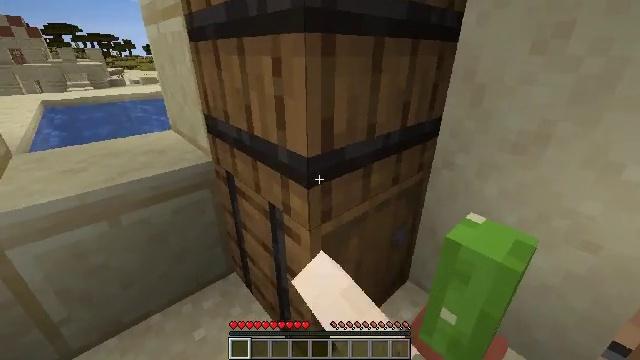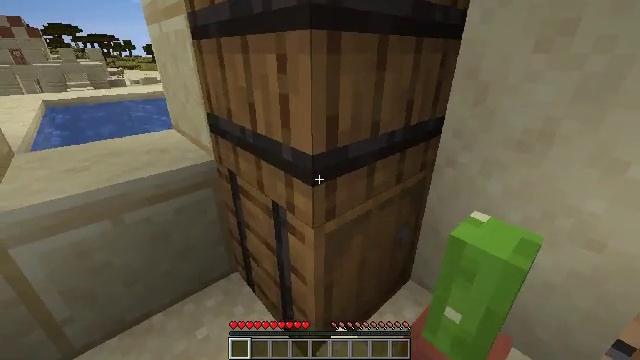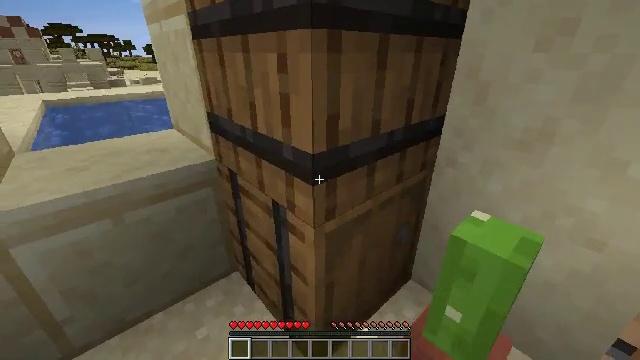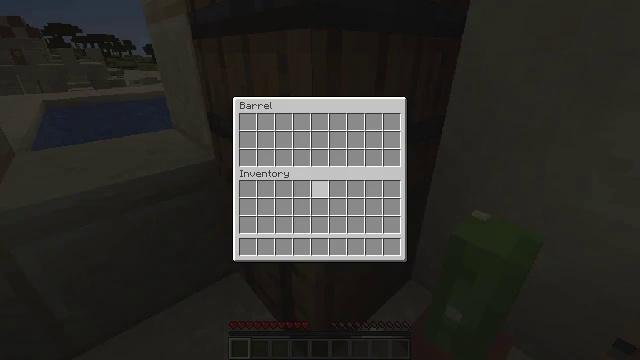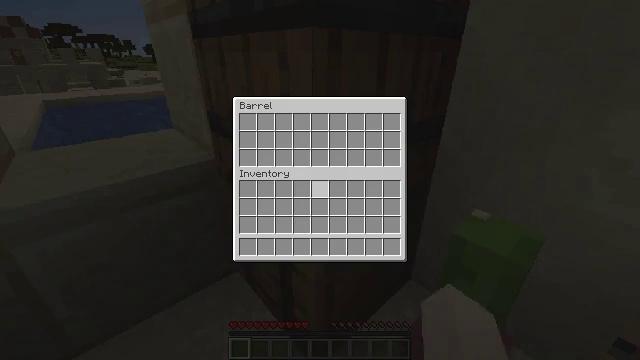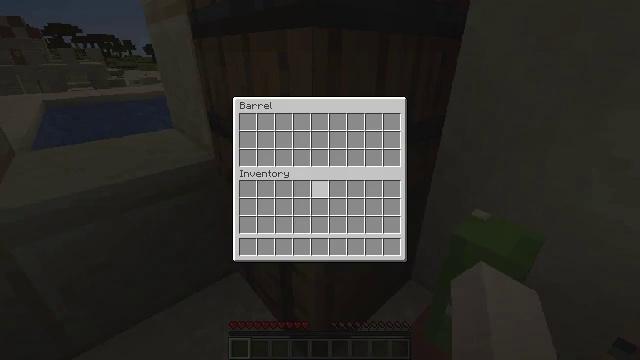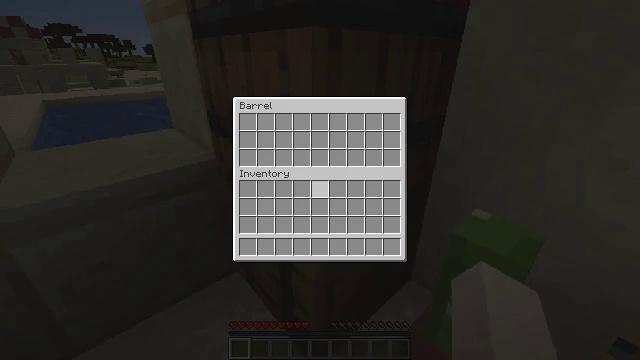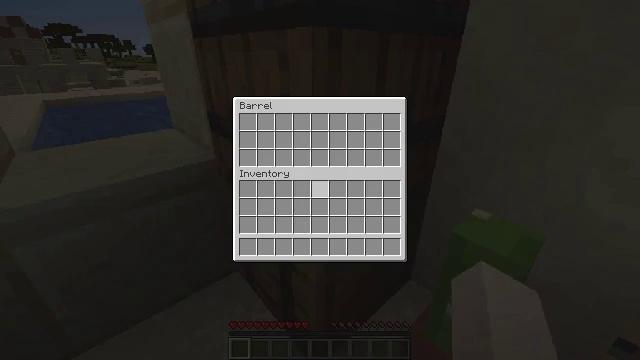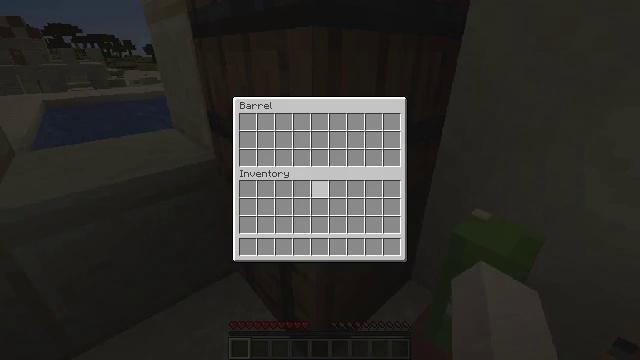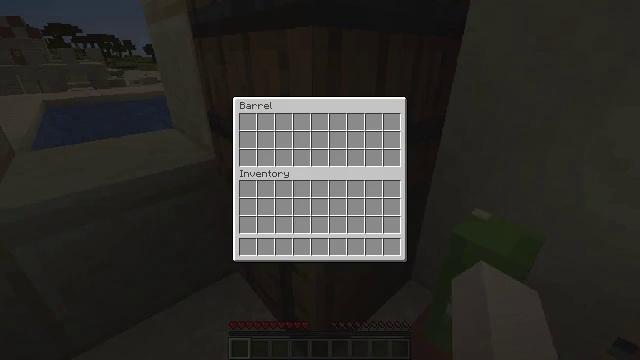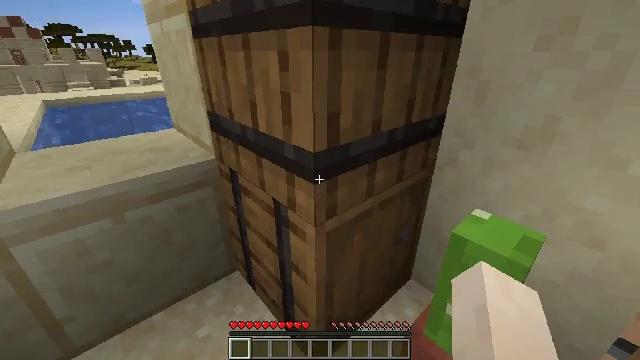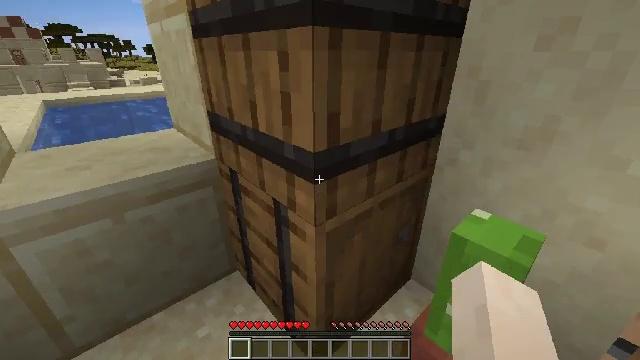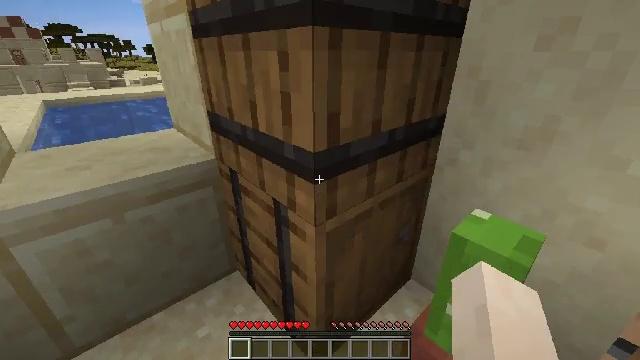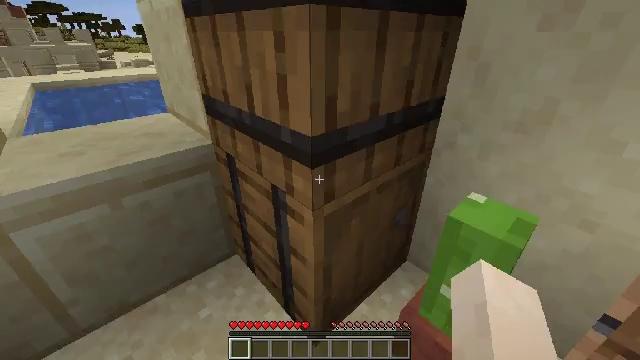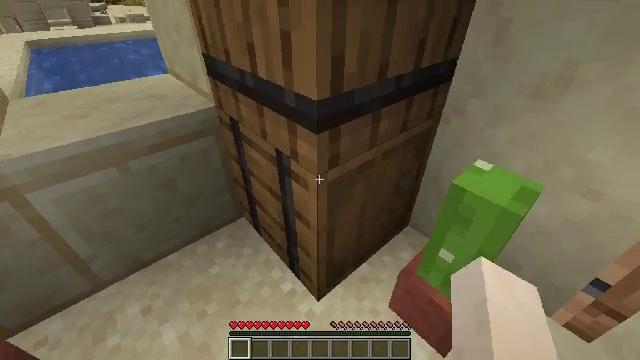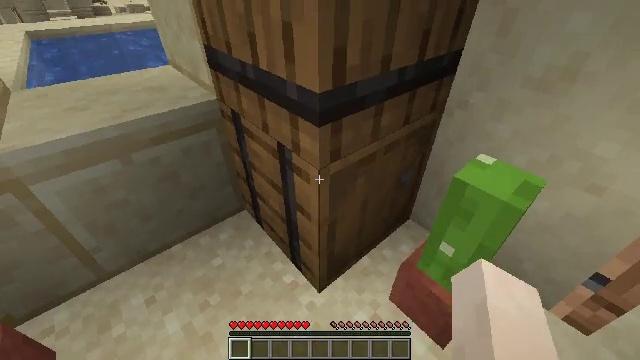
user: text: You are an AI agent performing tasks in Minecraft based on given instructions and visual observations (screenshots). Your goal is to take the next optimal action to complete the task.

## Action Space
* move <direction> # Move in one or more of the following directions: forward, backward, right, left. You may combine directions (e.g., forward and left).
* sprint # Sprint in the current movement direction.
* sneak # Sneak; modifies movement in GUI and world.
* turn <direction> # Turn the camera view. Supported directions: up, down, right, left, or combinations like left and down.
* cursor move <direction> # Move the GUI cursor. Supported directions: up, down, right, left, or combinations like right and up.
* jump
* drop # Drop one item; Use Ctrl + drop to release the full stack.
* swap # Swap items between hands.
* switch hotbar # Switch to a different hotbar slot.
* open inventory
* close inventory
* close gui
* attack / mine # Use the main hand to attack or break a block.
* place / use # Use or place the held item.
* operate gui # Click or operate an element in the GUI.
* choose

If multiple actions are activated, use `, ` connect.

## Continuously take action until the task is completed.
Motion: motion action
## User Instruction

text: Gather the chest from its place.
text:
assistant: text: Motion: no_op
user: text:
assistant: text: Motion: no_op
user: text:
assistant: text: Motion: open gui
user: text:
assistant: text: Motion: no_op
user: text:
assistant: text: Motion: no_op
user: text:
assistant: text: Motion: no_op
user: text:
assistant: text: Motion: no_op
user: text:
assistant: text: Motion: no_op
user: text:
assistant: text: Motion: no_op
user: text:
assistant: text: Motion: no_op
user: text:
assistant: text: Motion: close gui
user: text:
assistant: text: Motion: no_op
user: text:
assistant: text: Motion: turn down
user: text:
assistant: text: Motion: turn left and down
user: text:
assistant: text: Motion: turn down
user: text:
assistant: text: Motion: turn down
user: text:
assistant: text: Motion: use / place
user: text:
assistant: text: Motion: use / place
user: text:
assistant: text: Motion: use / place
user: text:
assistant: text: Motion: no_op
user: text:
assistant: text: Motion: no_op
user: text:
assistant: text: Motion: open gui
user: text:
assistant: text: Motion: no_op
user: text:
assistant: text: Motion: no_op
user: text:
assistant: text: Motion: no_op
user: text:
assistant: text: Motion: no_op
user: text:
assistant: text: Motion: no_op
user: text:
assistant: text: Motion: no_op
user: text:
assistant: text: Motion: no_op
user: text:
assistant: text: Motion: no_op